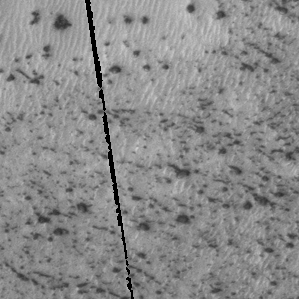
Label: frost